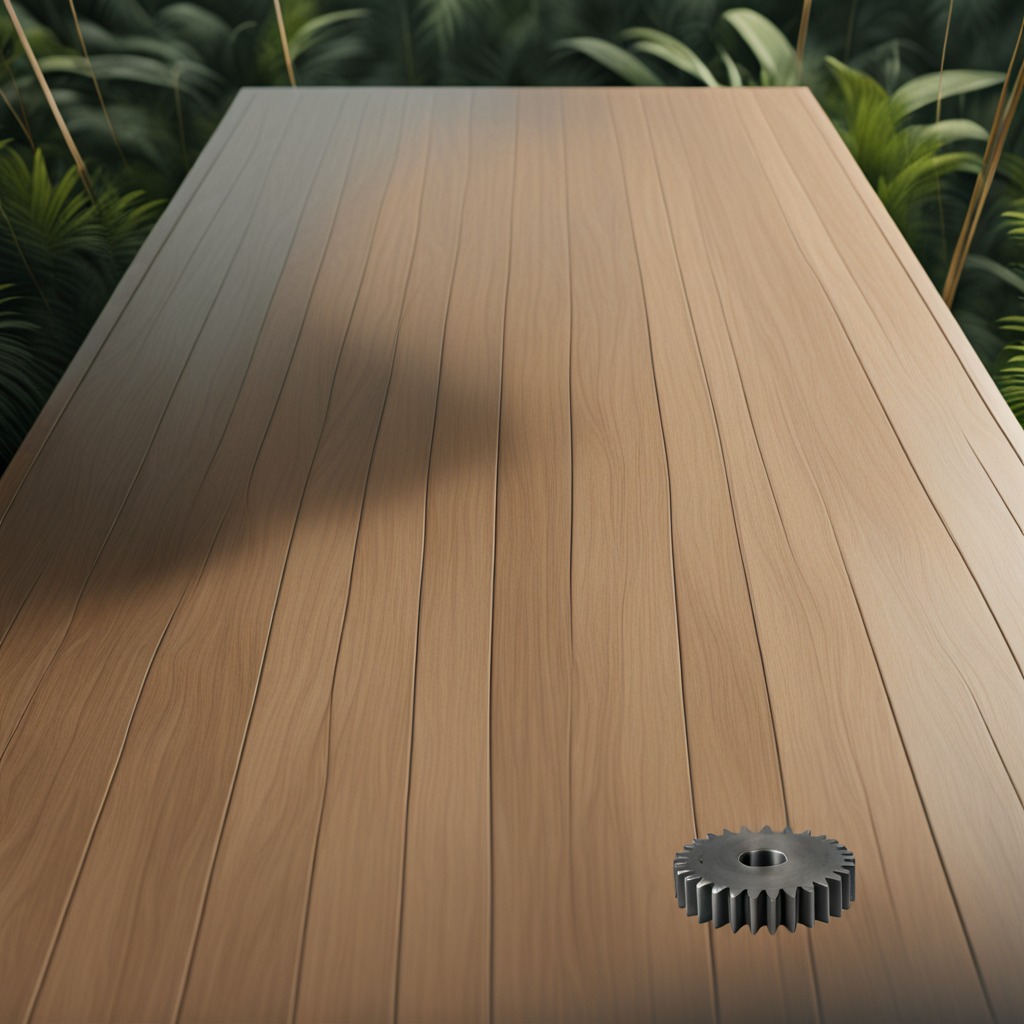
A steel gear with teeth lies on the wooden table.